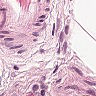
Metastatic tissue present: no